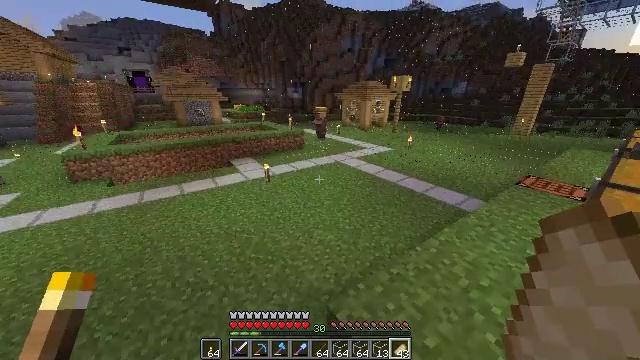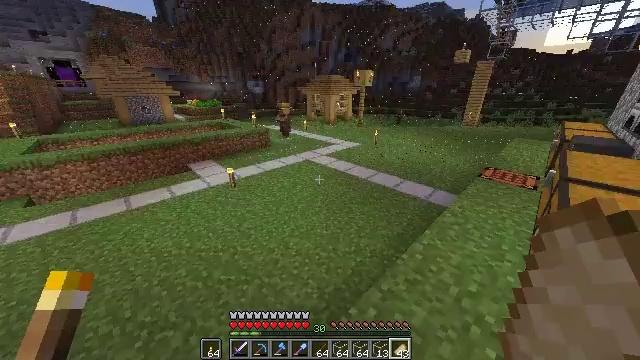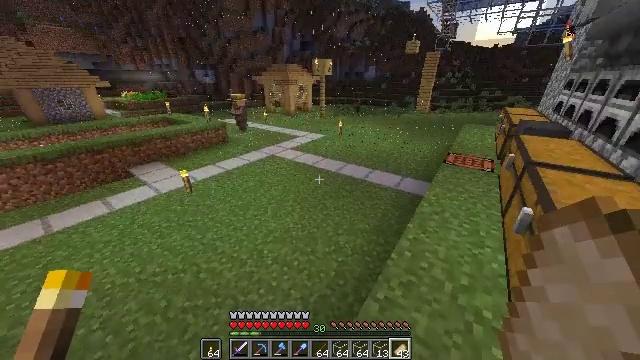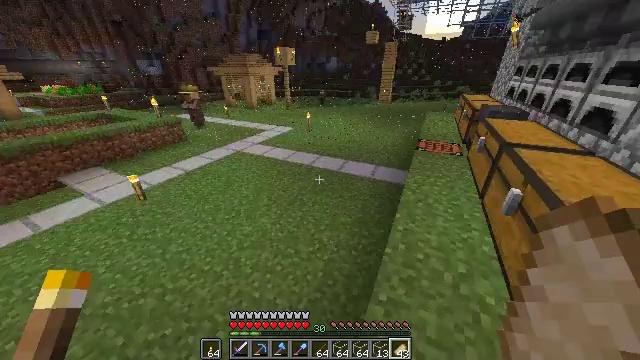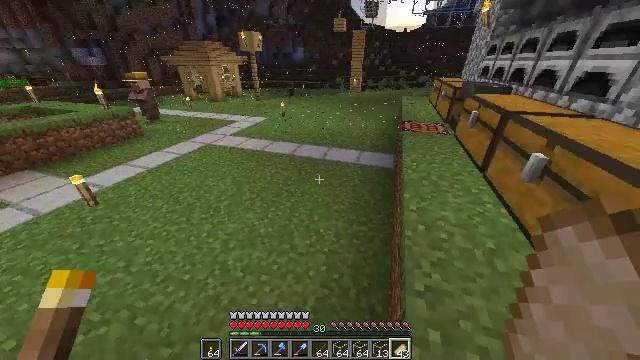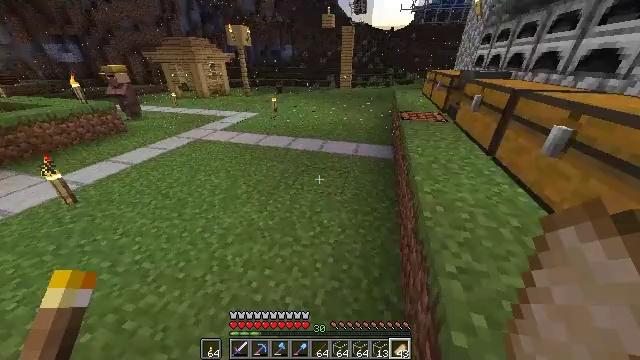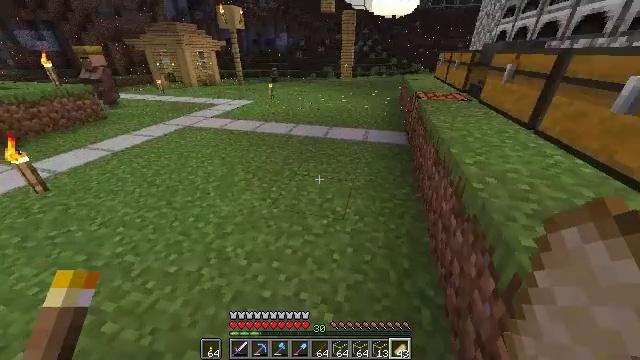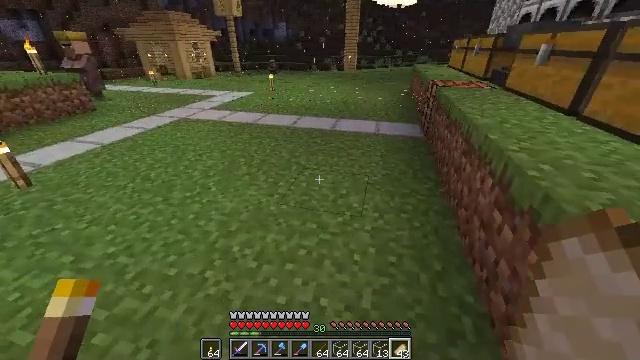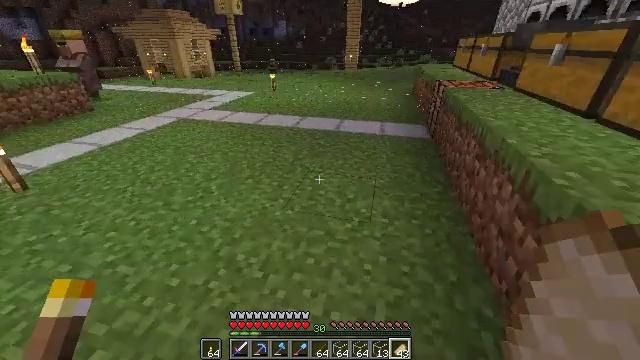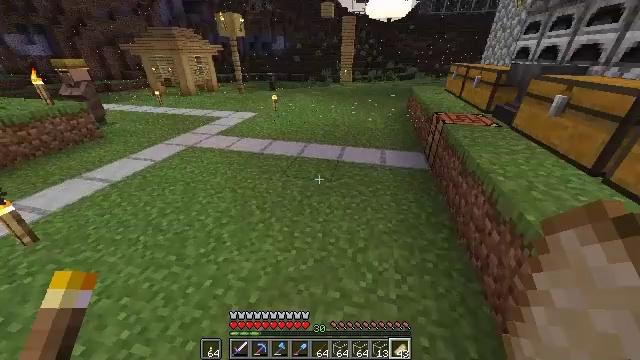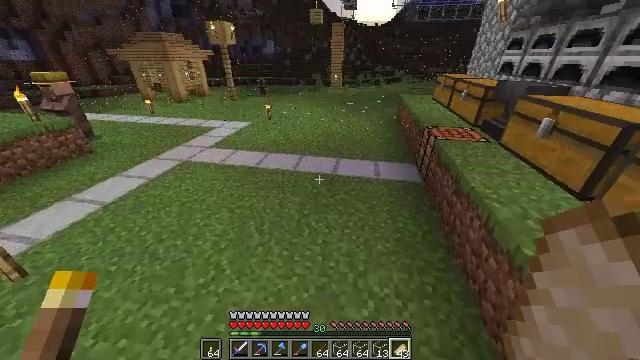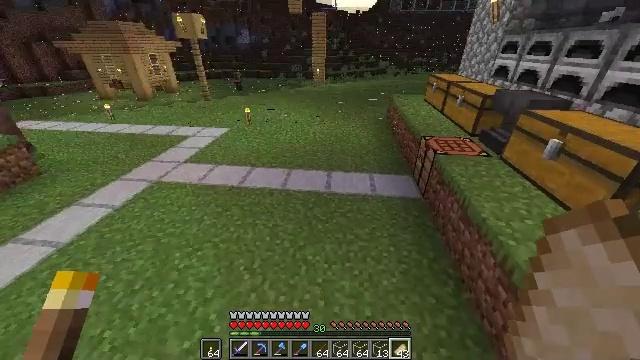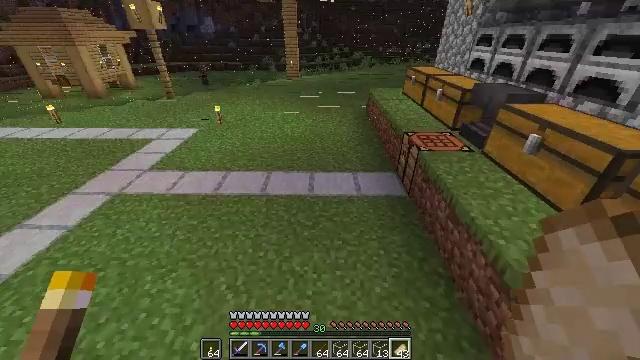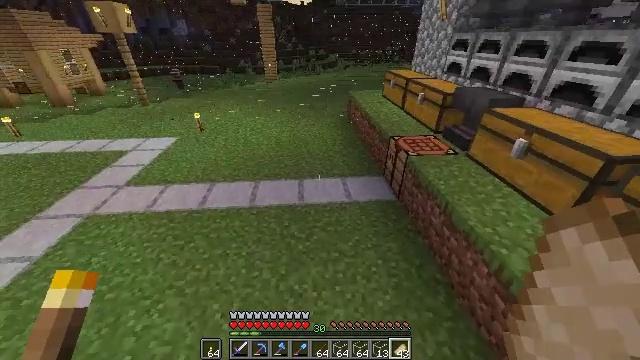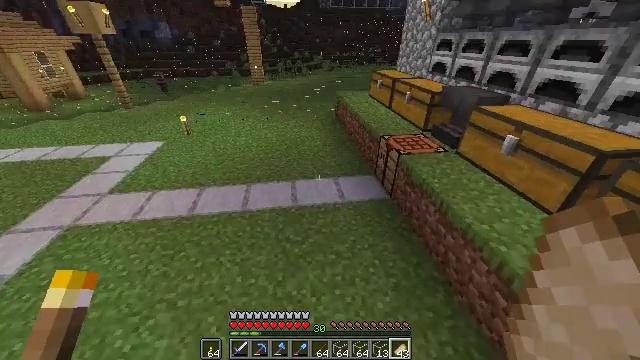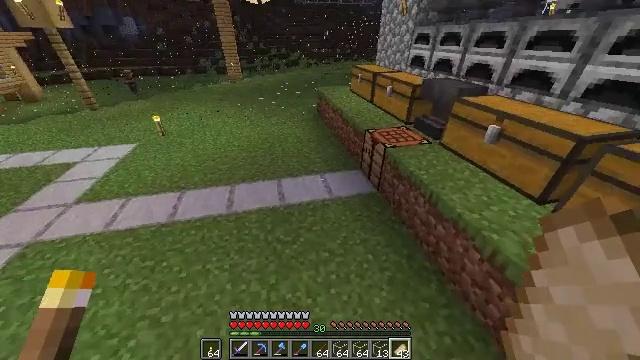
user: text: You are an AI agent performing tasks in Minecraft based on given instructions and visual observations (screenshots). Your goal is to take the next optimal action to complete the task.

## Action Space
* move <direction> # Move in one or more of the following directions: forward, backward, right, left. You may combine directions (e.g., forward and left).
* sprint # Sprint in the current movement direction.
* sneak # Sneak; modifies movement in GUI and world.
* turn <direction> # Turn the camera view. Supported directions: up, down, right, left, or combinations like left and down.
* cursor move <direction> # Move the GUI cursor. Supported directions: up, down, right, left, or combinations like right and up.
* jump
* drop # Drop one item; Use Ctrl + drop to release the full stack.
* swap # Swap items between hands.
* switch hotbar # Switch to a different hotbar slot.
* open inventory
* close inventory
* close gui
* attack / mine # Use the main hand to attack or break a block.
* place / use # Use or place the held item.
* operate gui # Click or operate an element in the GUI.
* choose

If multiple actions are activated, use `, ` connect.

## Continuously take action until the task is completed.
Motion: motion action
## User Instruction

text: Use dried kelp to make a dried kelp block.
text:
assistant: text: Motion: move forward, turn right and down, jump
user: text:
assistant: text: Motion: move forward, turn right and down, jump
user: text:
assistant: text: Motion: move forward, turn right and down, jump
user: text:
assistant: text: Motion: move forward, turn right and down, jump
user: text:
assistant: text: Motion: move forward, turn right, jump
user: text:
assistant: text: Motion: move forward, jump
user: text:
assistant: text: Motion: move forward, sprint, jump
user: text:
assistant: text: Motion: move forward, sprint, jump
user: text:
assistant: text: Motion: move forward, sprint, turn right, jump
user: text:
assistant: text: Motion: move forward, sprint, turn right, jump
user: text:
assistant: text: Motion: move forward, turn right, jump
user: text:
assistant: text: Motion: move forward, turn right and down, jump
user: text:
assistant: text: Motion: move forward, turn right, jump
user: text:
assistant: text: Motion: move forward, turn right
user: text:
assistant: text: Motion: move forward, turn right and down
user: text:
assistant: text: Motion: move forward, turn right and down
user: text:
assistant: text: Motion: move forward, turn right
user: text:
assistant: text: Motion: move forward, turn right
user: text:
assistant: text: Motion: move forward, turn right
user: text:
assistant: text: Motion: move forward, turn right
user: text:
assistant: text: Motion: move forward, turn right
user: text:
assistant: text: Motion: move forward, turn right
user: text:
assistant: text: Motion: move forward, turn right
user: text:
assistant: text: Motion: move forward
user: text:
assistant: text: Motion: move forward
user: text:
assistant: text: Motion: move forward
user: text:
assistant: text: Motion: move forward
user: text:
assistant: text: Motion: move forward
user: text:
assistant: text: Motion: move forward, turn right
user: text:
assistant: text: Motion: move forward, turn right and down